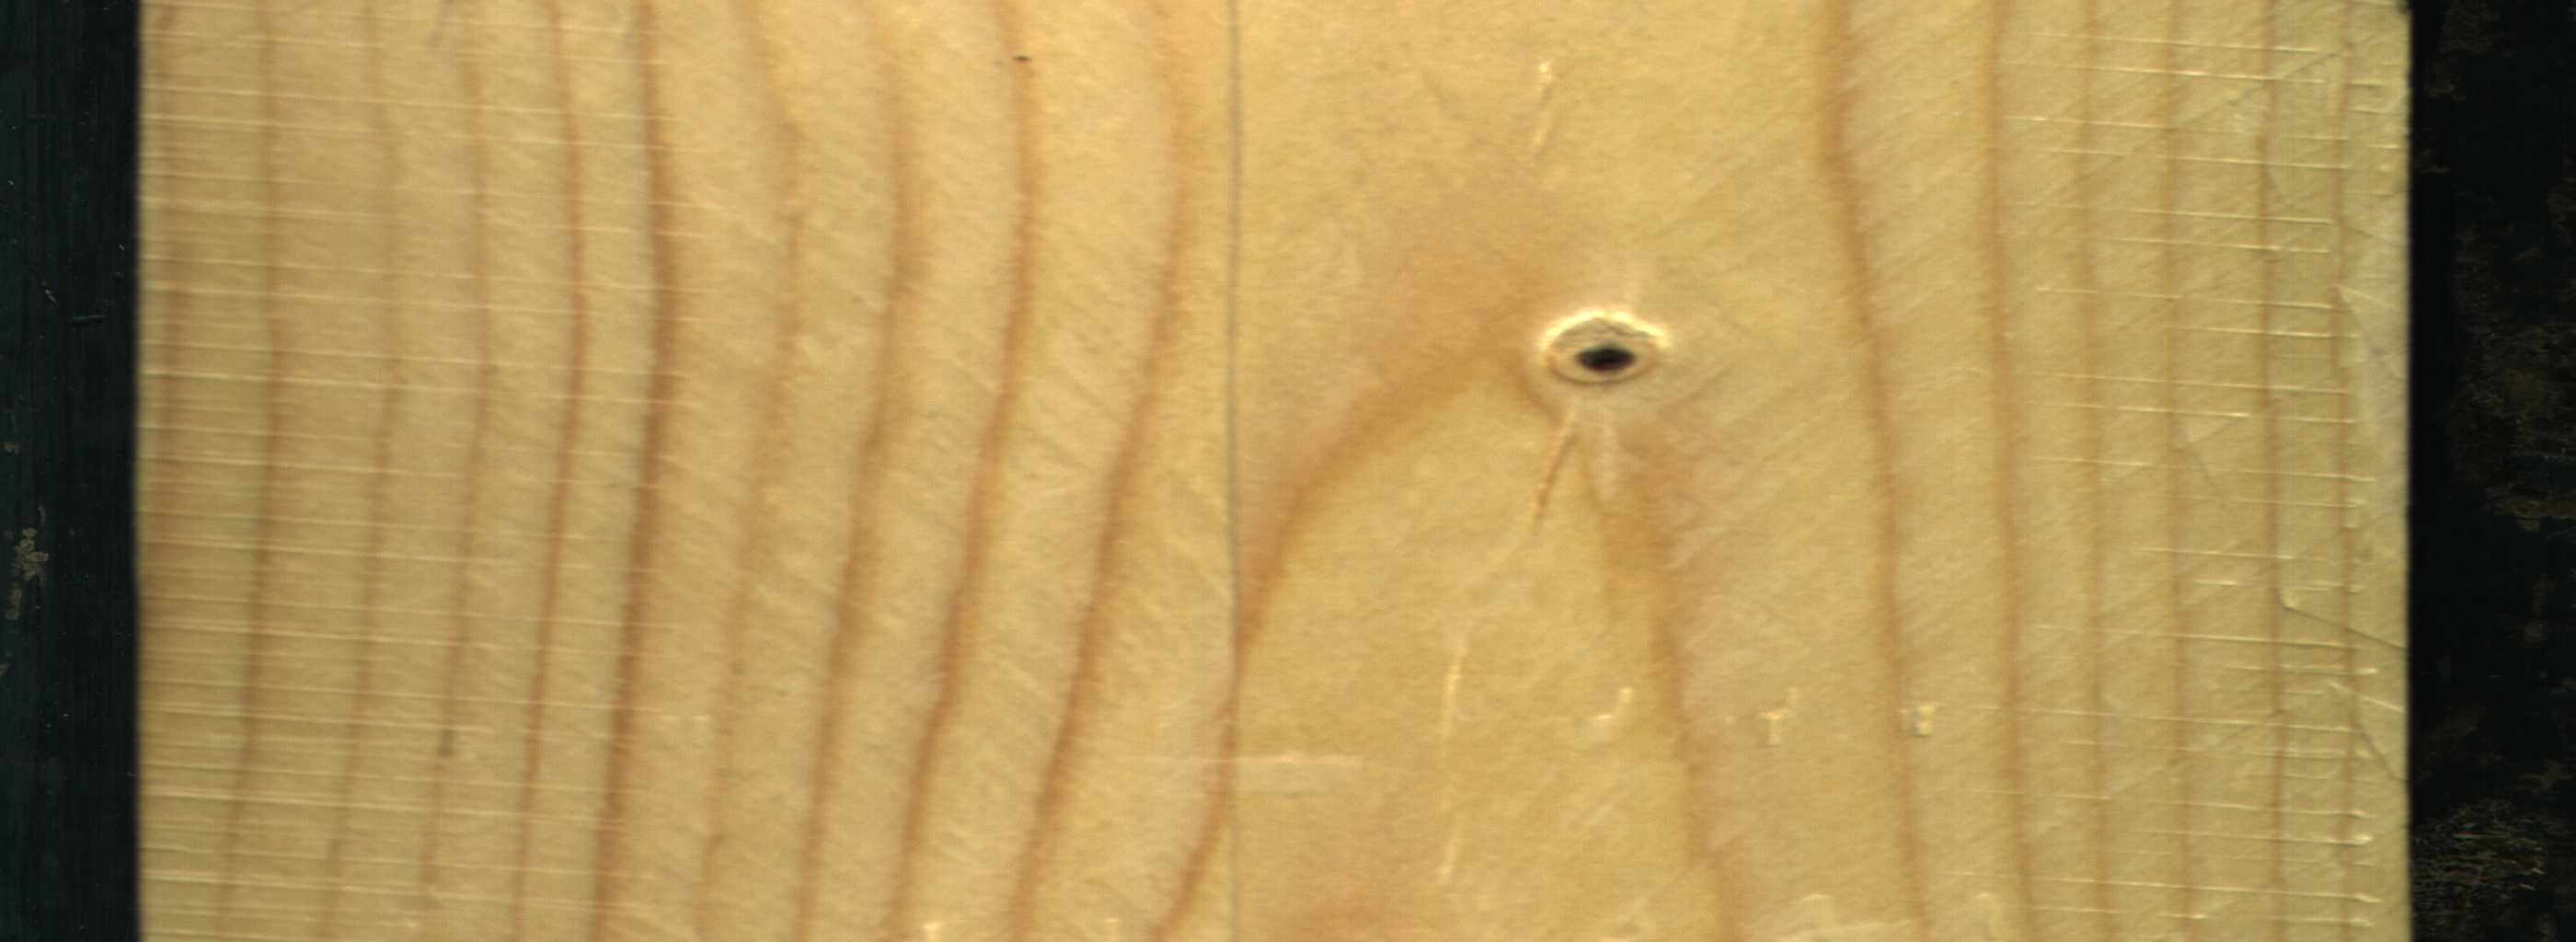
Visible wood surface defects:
Dead_Knot